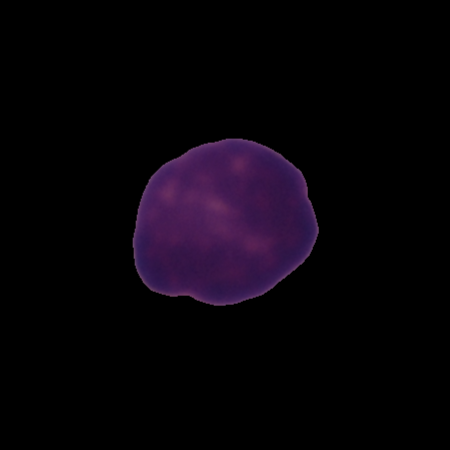
Label: healthy